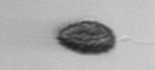
Label: Pseudochattonella_farcimen